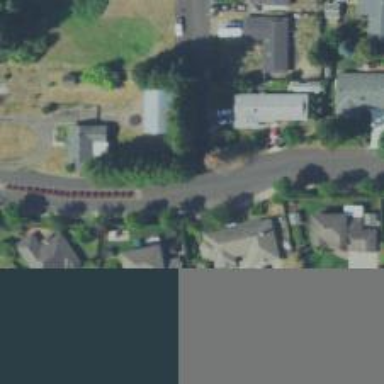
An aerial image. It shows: Residential road with sidewalk on the left.